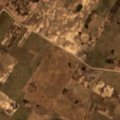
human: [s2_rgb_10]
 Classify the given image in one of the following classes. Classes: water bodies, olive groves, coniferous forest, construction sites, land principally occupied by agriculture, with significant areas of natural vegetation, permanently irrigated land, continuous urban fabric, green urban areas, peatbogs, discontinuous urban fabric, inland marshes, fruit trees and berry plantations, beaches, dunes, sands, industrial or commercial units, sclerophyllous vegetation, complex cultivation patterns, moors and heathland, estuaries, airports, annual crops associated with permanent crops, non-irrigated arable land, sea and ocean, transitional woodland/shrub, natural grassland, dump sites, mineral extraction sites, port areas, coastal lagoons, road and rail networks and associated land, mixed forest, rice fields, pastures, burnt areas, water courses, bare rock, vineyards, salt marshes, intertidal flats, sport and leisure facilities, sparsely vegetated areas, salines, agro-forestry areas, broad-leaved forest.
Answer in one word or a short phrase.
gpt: non-irrigated arable land, complex cultivation patterns, transitional woodland/shrub